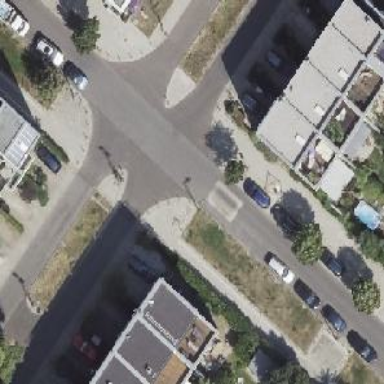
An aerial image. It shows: Bump for traffic calming.